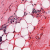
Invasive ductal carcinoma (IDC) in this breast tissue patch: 1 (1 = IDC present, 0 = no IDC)